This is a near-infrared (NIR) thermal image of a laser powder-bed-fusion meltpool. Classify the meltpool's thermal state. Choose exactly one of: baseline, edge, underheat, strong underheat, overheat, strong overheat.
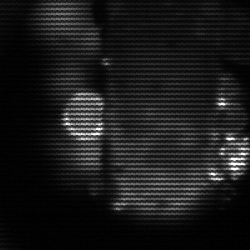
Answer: strong underheat